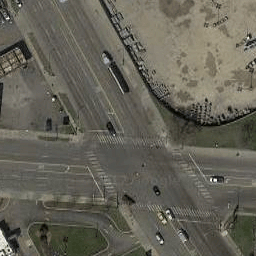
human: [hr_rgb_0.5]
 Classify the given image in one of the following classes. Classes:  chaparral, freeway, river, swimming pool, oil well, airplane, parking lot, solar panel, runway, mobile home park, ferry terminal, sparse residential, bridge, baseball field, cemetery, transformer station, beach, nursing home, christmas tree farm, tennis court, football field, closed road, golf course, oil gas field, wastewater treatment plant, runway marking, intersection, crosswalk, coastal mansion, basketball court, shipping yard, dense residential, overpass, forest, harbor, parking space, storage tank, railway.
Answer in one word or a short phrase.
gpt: intersection